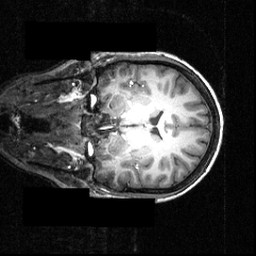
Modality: T1w
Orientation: coronal
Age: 24
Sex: female
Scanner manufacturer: siemens
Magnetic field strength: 3.951 T
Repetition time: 1.5 s
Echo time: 0.00335 s